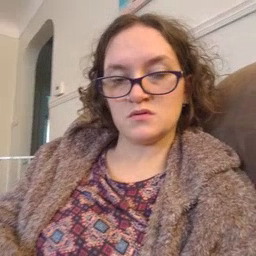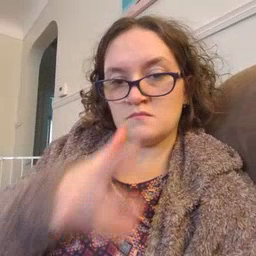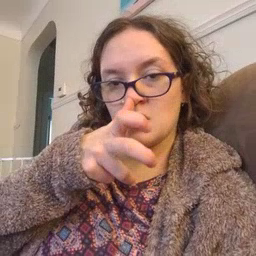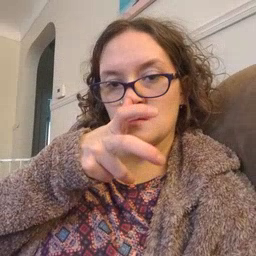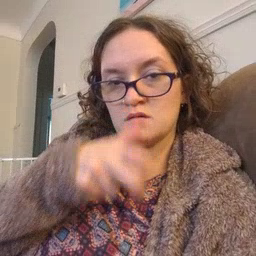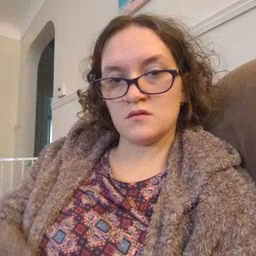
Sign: bug